The plot shows one second of acceleration measured on a rotor kit. Determine the machine's mechanical condition. Answer with exactly one of: normal, misalignment, unbalance, looseness.
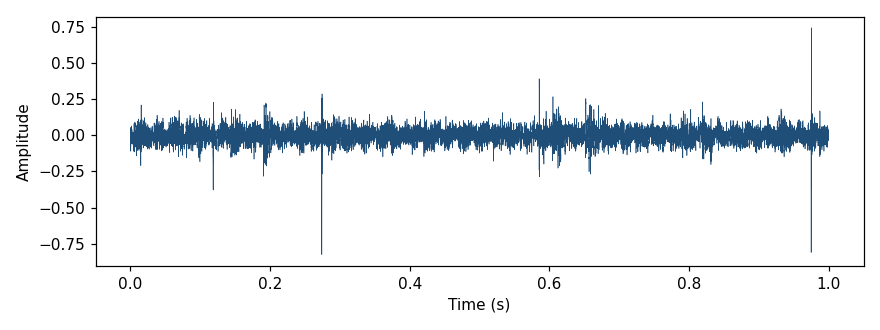
Answer: misalignment